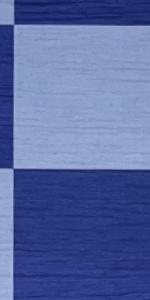
Label: Empty